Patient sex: M
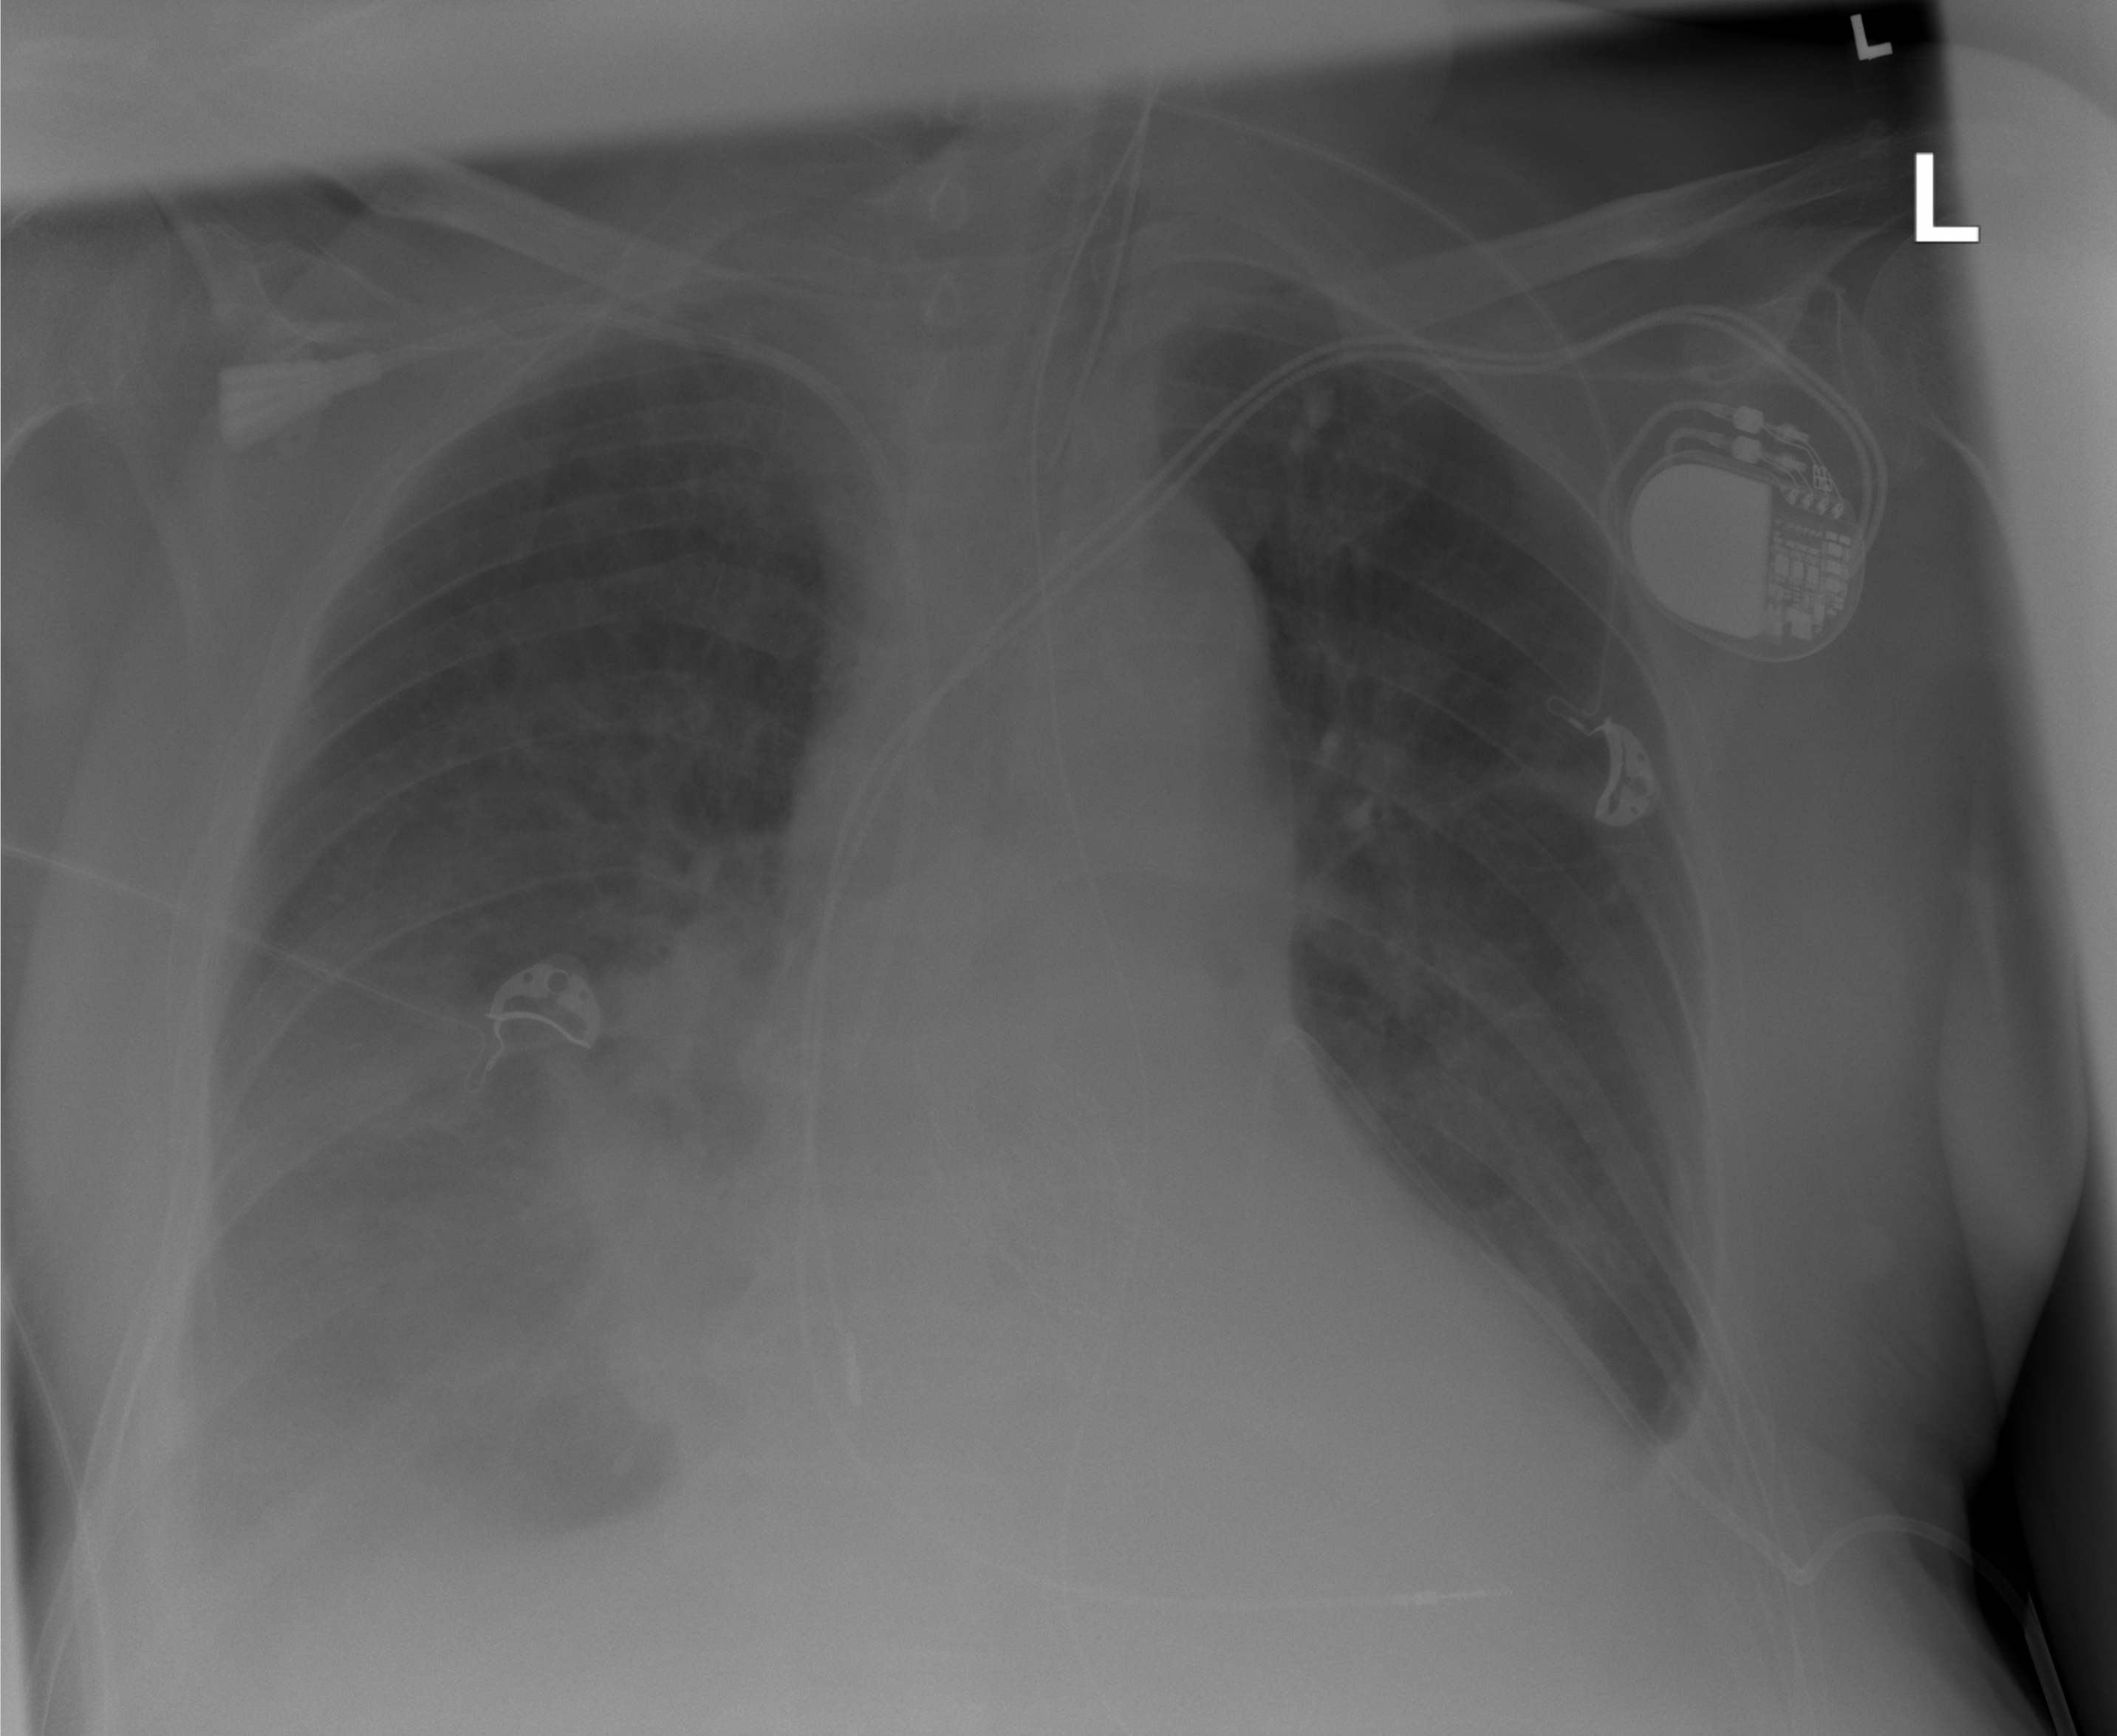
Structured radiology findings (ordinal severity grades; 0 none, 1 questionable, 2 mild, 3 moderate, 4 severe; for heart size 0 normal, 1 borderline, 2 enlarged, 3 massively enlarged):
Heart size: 2
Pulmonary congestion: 2
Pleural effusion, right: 2
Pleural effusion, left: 2
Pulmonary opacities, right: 2
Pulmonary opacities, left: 0
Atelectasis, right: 2
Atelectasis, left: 0